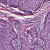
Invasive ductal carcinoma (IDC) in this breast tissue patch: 0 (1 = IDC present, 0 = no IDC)